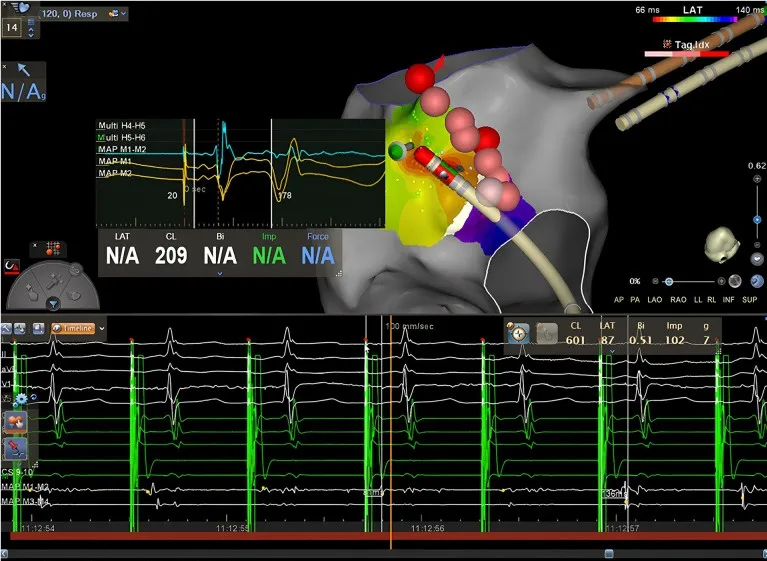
Case 4. Top: isochronal activation map during pacing from the CS shows an apparently focal activation pattern, on the left side of the lesion line, approximately 1,4 cm away from the isthmus. The EGM obtained from the distal dipole of the ablation catheter exhibits early atrial activation with a clear rS pattern preceded by a far-field electrogram (epicardial activation?) both on the bipolar and the unipolar recordings in the middle of the red zone. Bottom: RF delivery at this location increases the stimulus-atrium interval during RF leading finally at the achievement of complete CTI block.
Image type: electrography (emg)